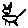
Label: cat